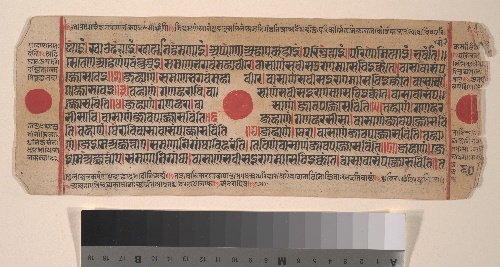
Artist: Bhadrabahu
Artist bio: Indian, died ca. 356 BCE
Date: 15th century
Object type: Folio
Classification: Paintings
Medium: Ink, opaque watercolor, and gold on paper
Culture: India (Gujarat)
Dimensions: (Average size .1–.71): 4 1/2 x 11 3/8 in. (11.4 x 28.9 cm)
Department: Asian Art
Credit line: Bequest of Cora Timken Burnett, 1956
Accession year: 1957
Repository: Metropolitan Museum of Art, New York, NY